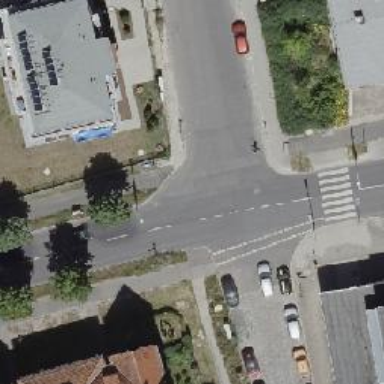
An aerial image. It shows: Road with "give way" sign.